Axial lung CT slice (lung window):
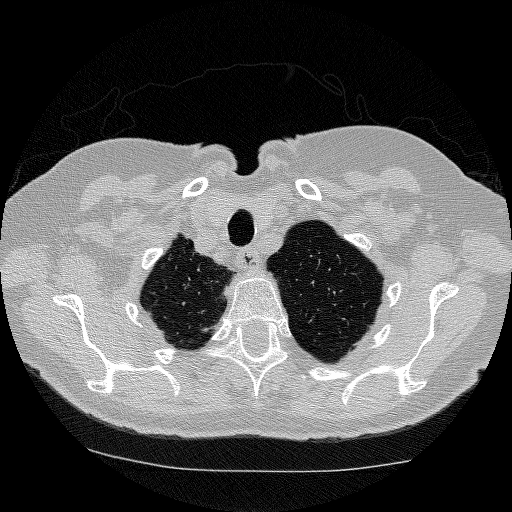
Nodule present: no